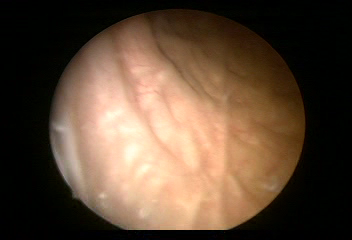
Modality: WLC
Class: Normal mucosa
Bladder cancer association: No